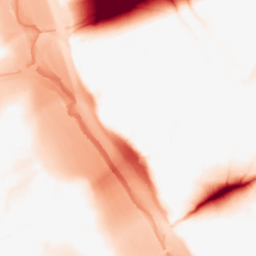
Category: morphological
Decomposition family: tophat
Decomposition parameters: size: 50
mode: black
Upsampling method: fft_zeropad
Upsampling parameters: scale: 4
Upsampling scale: 4